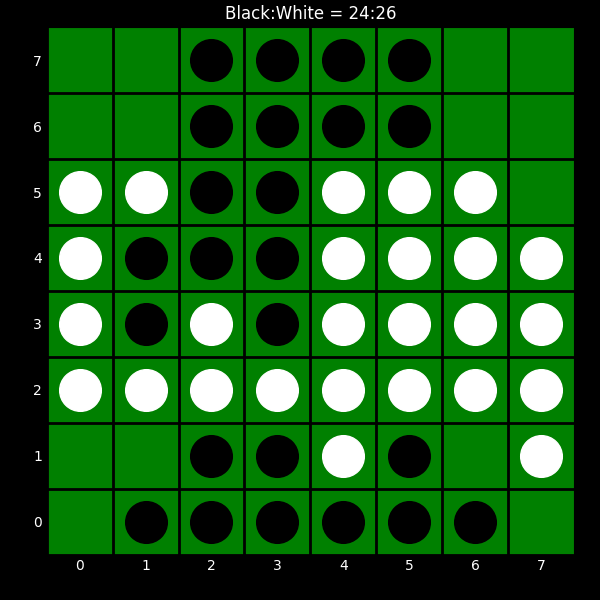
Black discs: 24
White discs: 26